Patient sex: F
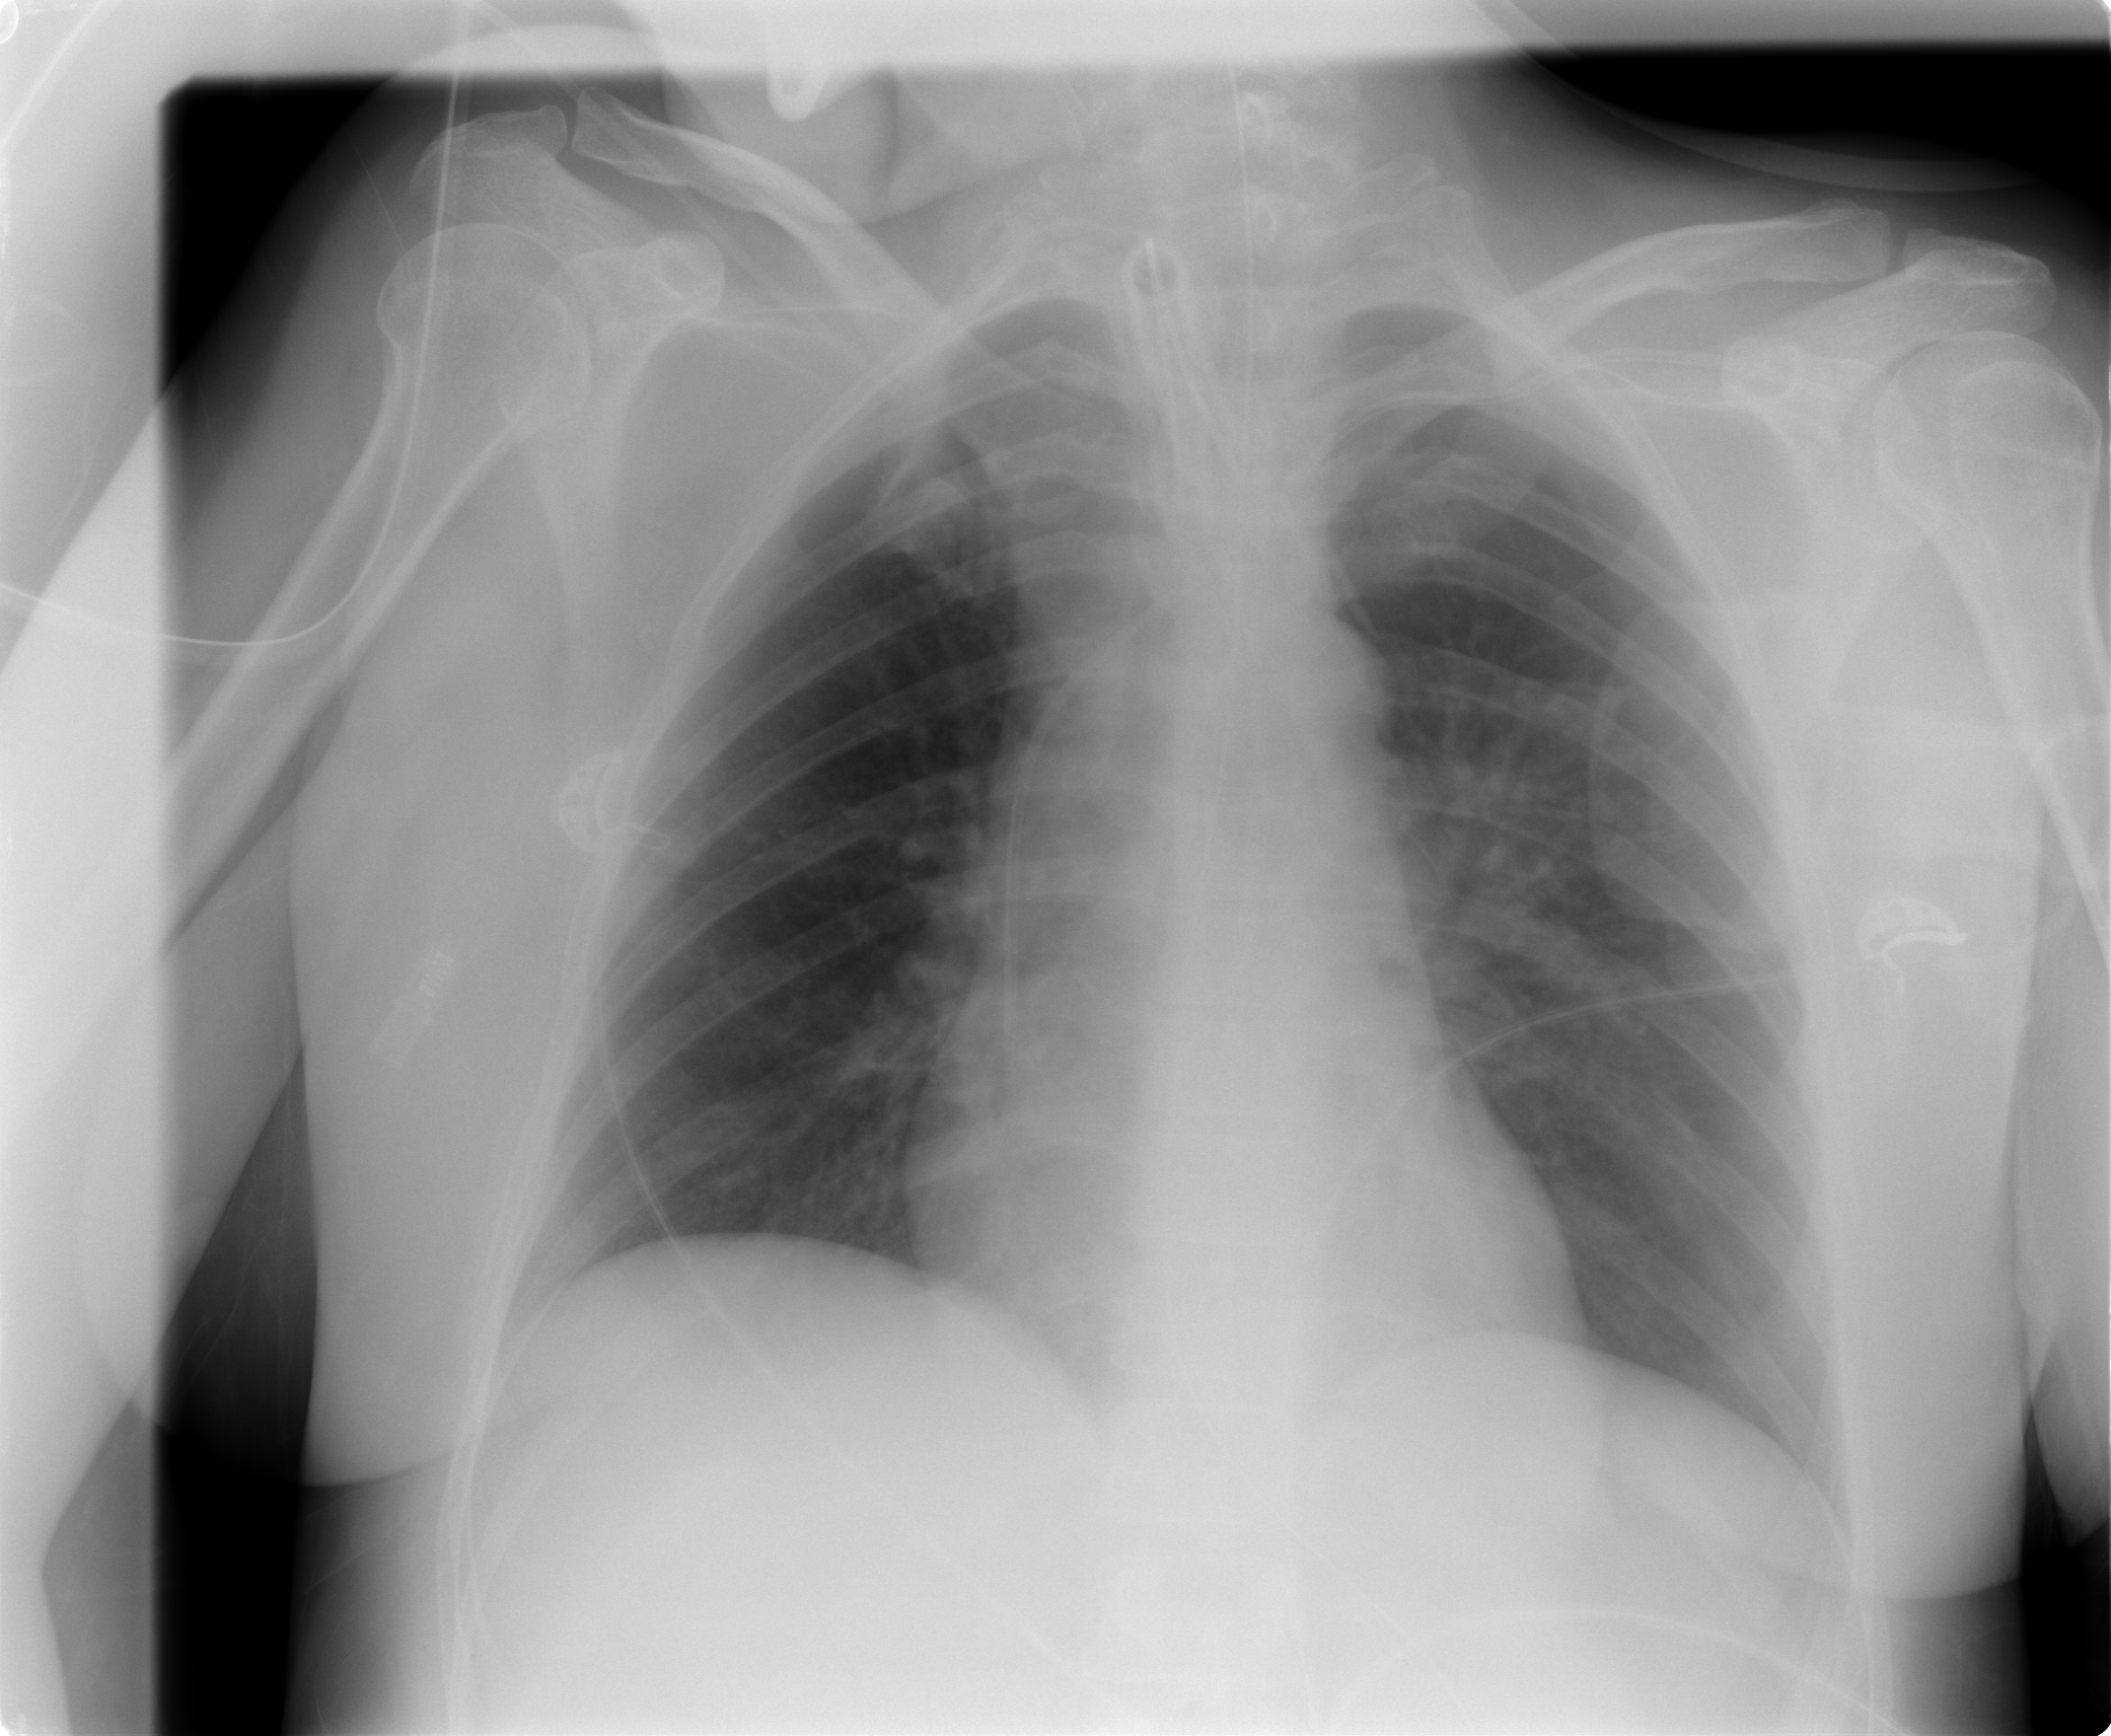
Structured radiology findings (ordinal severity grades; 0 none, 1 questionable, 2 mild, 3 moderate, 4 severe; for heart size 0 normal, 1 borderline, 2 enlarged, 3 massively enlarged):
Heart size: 1
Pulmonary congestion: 0
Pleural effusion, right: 0
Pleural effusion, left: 0
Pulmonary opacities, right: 0
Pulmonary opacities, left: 1
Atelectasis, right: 0
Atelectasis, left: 0